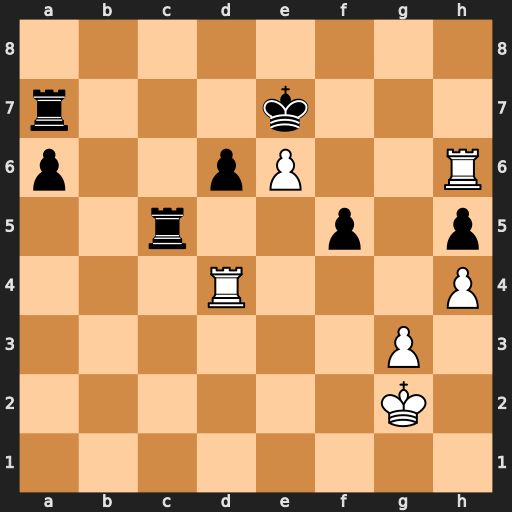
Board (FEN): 8/r3k3/p2pP2R/2r2p1p/3R3P/6P1/6K1/8
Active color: w
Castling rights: -
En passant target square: -
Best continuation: Rh7+ Kxe6 Rxa7